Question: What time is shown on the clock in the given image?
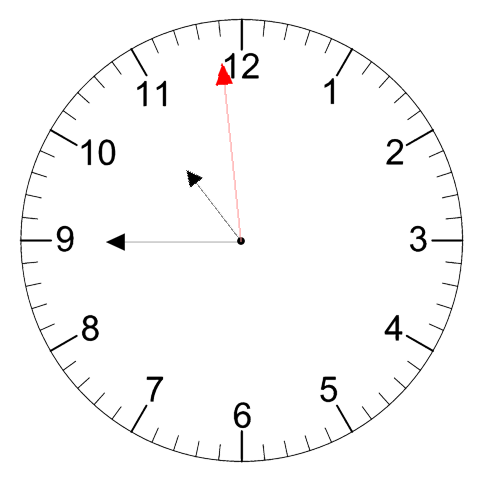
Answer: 10:44:59